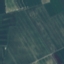
Land use / land cover class: AnnualCrop